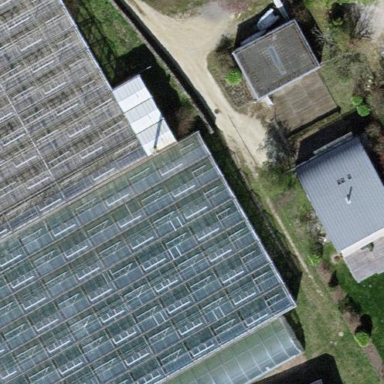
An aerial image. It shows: Greenhouse.